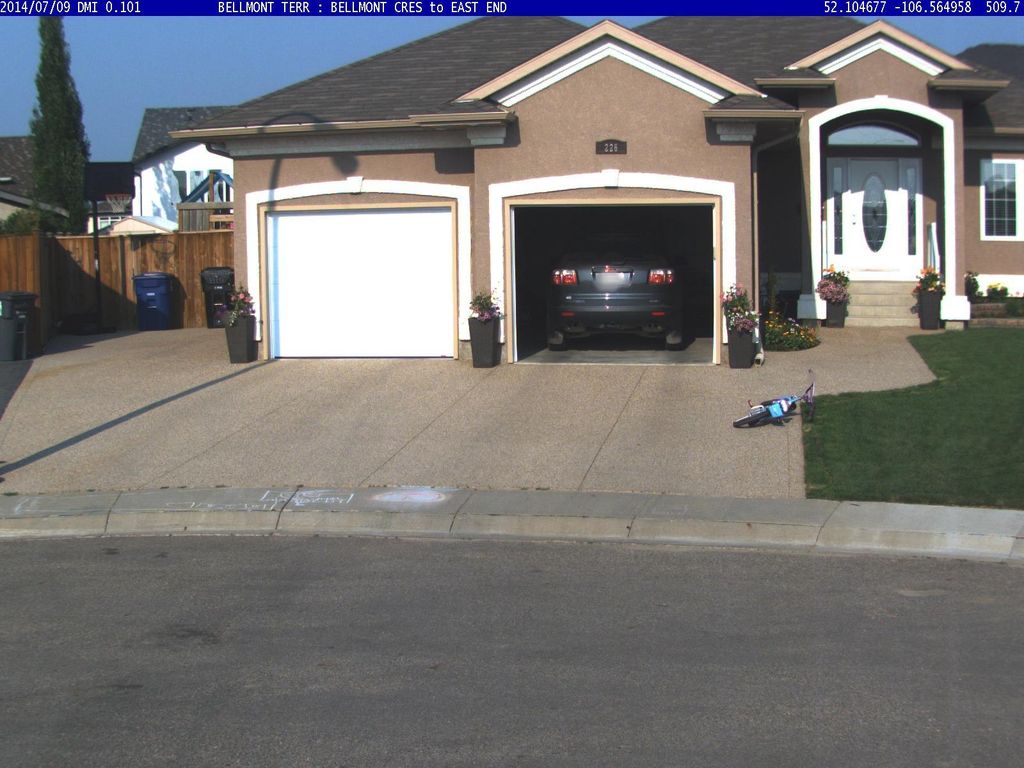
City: saskatoon